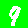
Digit: 9